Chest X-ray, AP view. Patient: 61 years old, sex M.
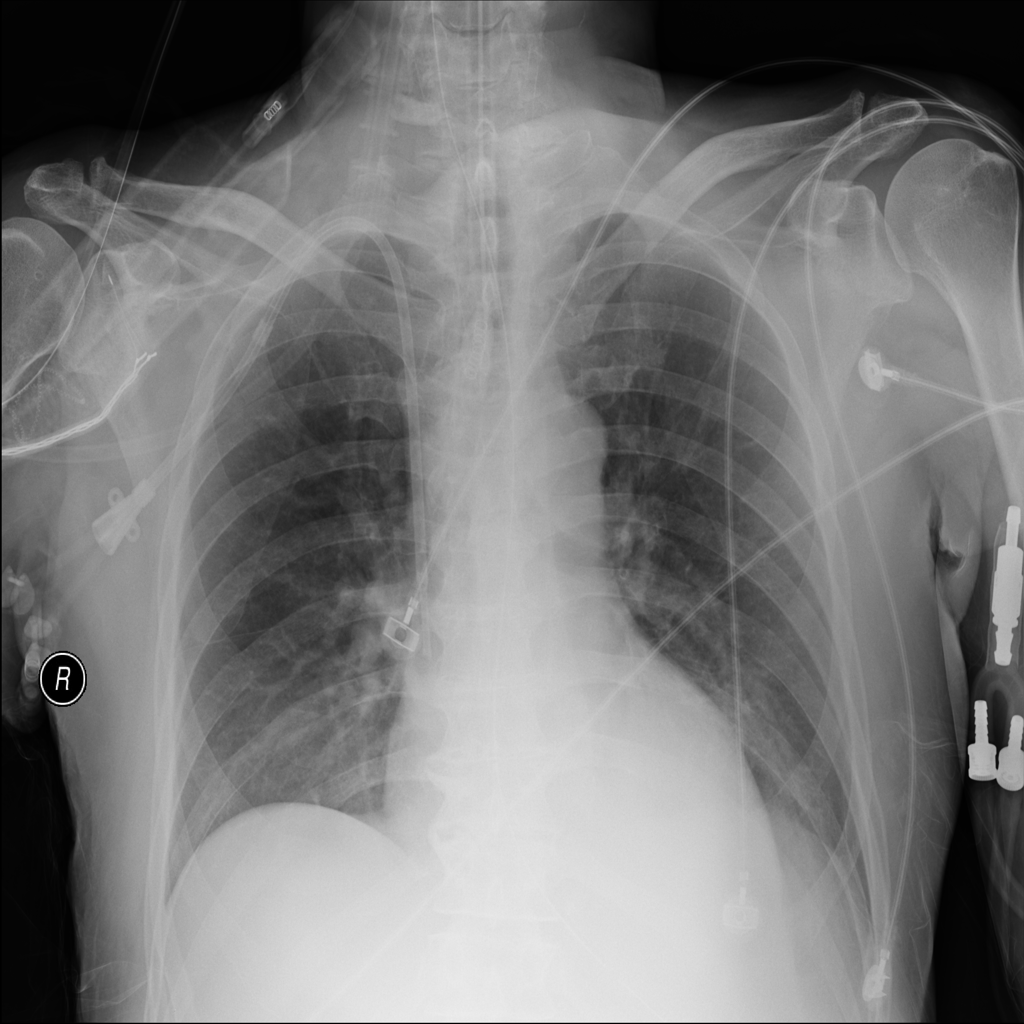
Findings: No Finding